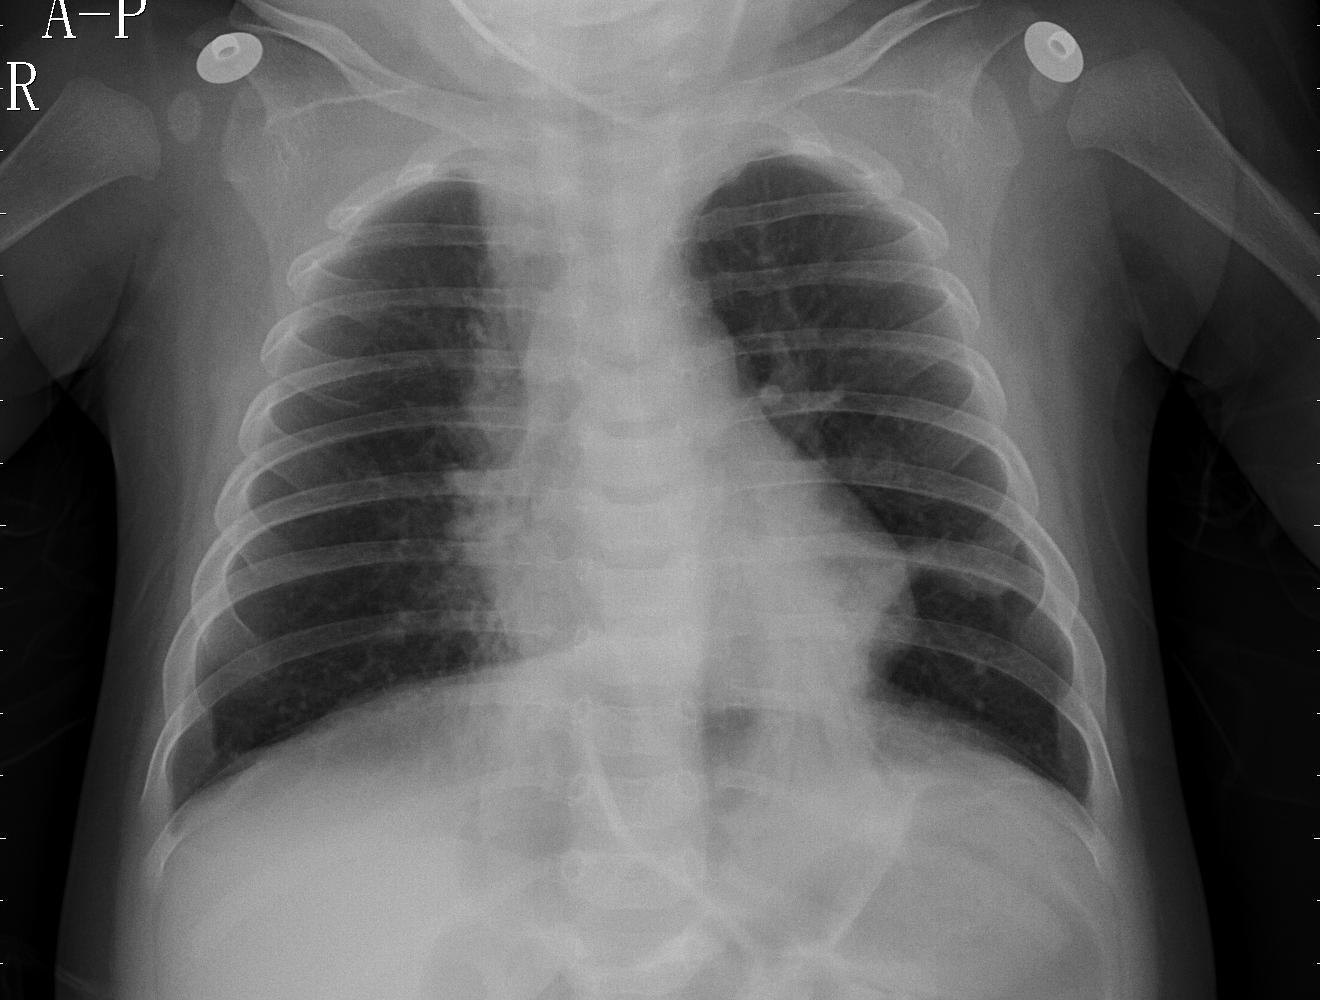
Diagnosis: PNEUMONIA